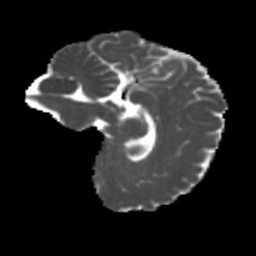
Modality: MD
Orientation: sagittal
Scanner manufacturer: siemens
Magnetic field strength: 3 T
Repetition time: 4 s
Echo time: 0.0594 s